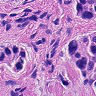
Metastatic tissue present: yes